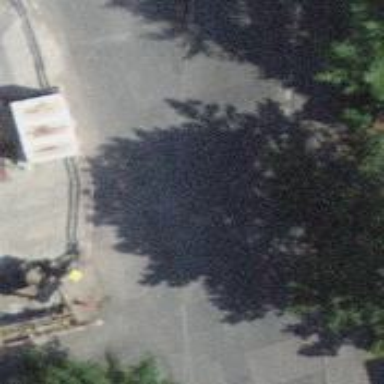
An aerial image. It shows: Kerb barrier.